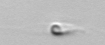
Label: flagellate_morphotype3